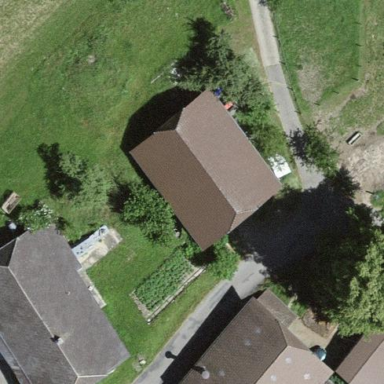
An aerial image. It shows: Shed.